Aerial crown-view tile of a tropical tree (Barro Colorado Island, Panama), acquired 20250414:
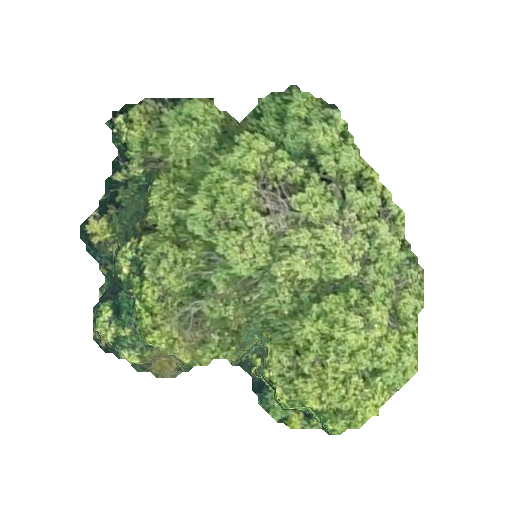
Species: Aspidosperma desmanthum
GBIF accepted scientific name: Aspidosperma desmanthum
Crown area: 126.194 m²